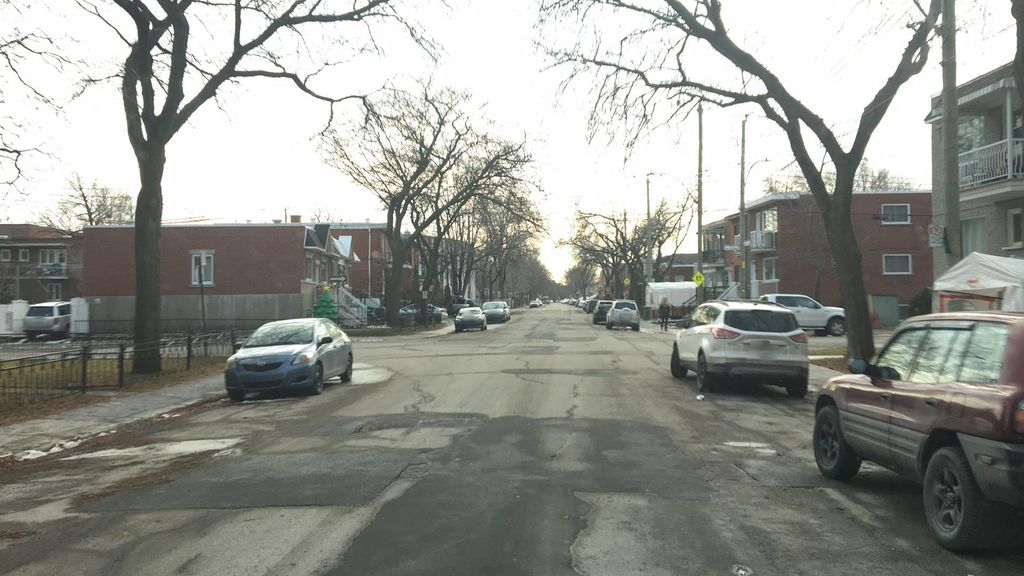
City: montreal